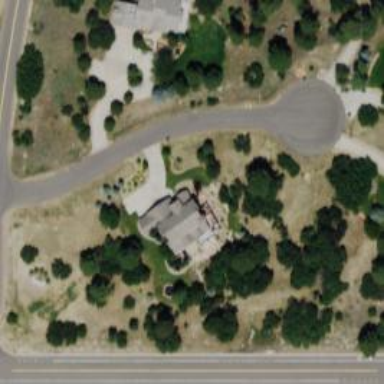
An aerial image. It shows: Driveway.